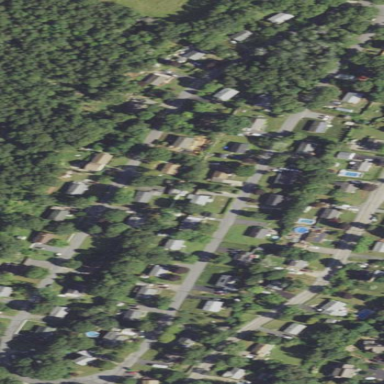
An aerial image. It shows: Residential road.